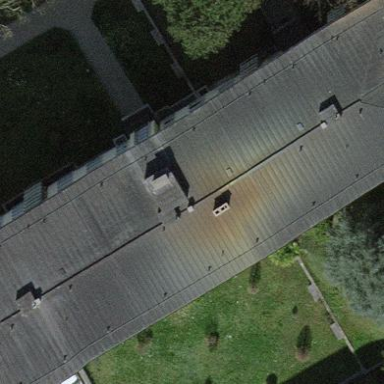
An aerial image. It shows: Hipped roof apartment building.